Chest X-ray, PA view. Patient: 44 years old, sex F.
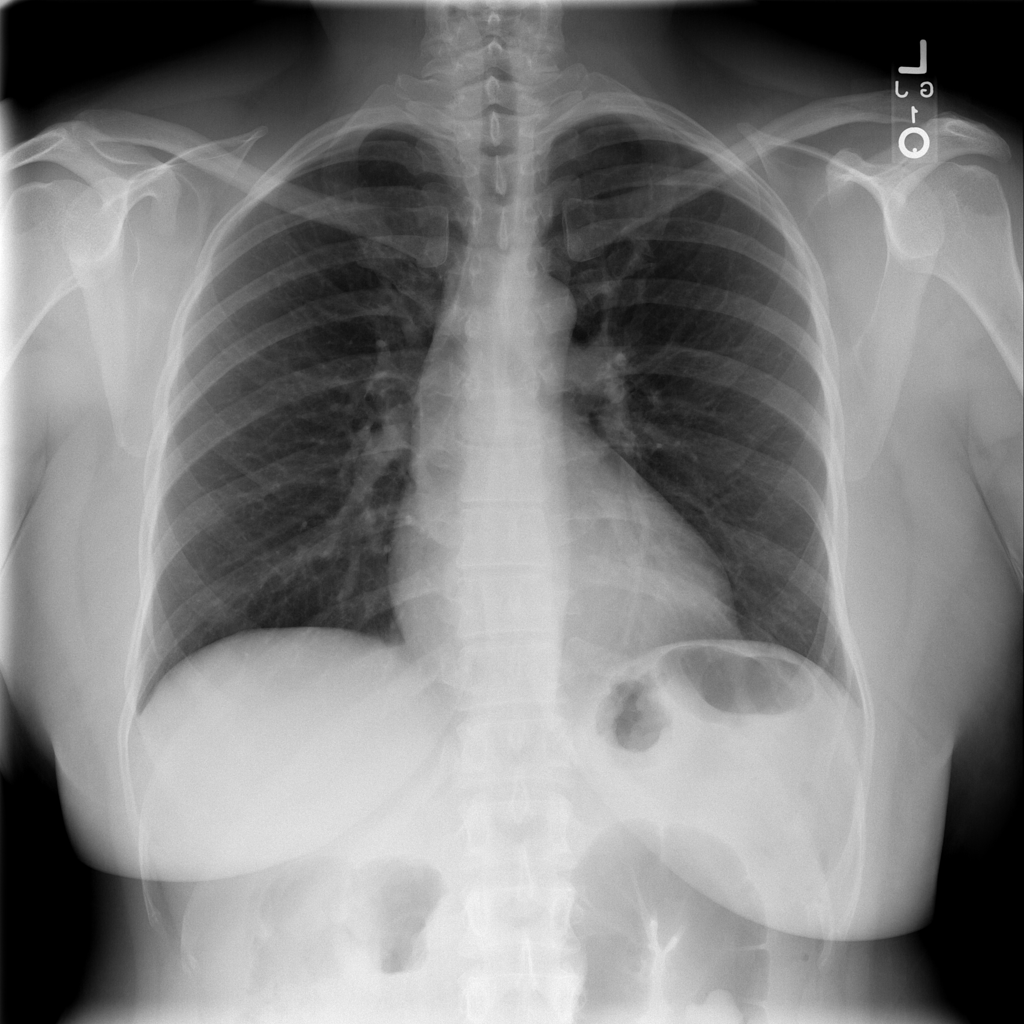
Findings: No Finding